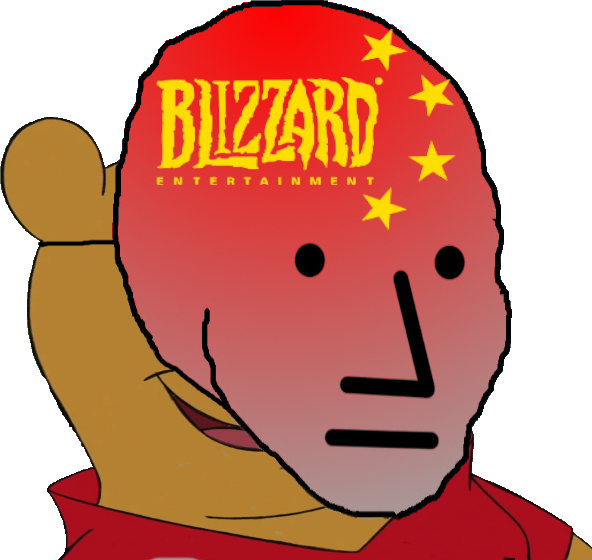
Label: 5_NPC